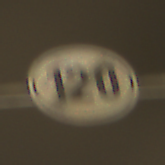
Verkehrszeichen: EndeGeschwindigkeit120
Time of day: Night
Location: Outdoor (Urban)
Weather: Overcast
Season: NotSpecified
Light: Artificial